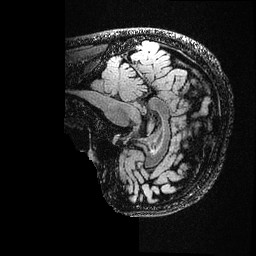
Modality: FLAIR
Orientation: sagittal
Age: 31
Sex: male
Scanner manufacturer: ge
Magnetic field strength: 3 T
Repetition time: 4.802 s
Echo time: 0.1162 s